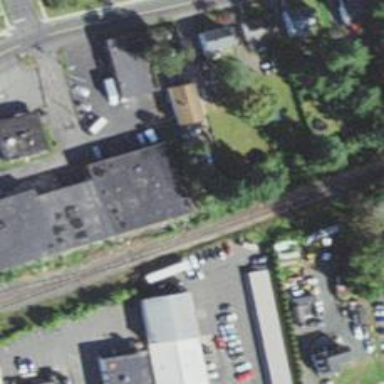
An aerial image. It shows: Railway spur service.